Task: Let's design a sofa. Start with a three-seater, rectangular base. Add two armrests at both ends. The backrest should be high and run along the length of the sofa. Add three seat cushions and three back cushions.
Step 110:
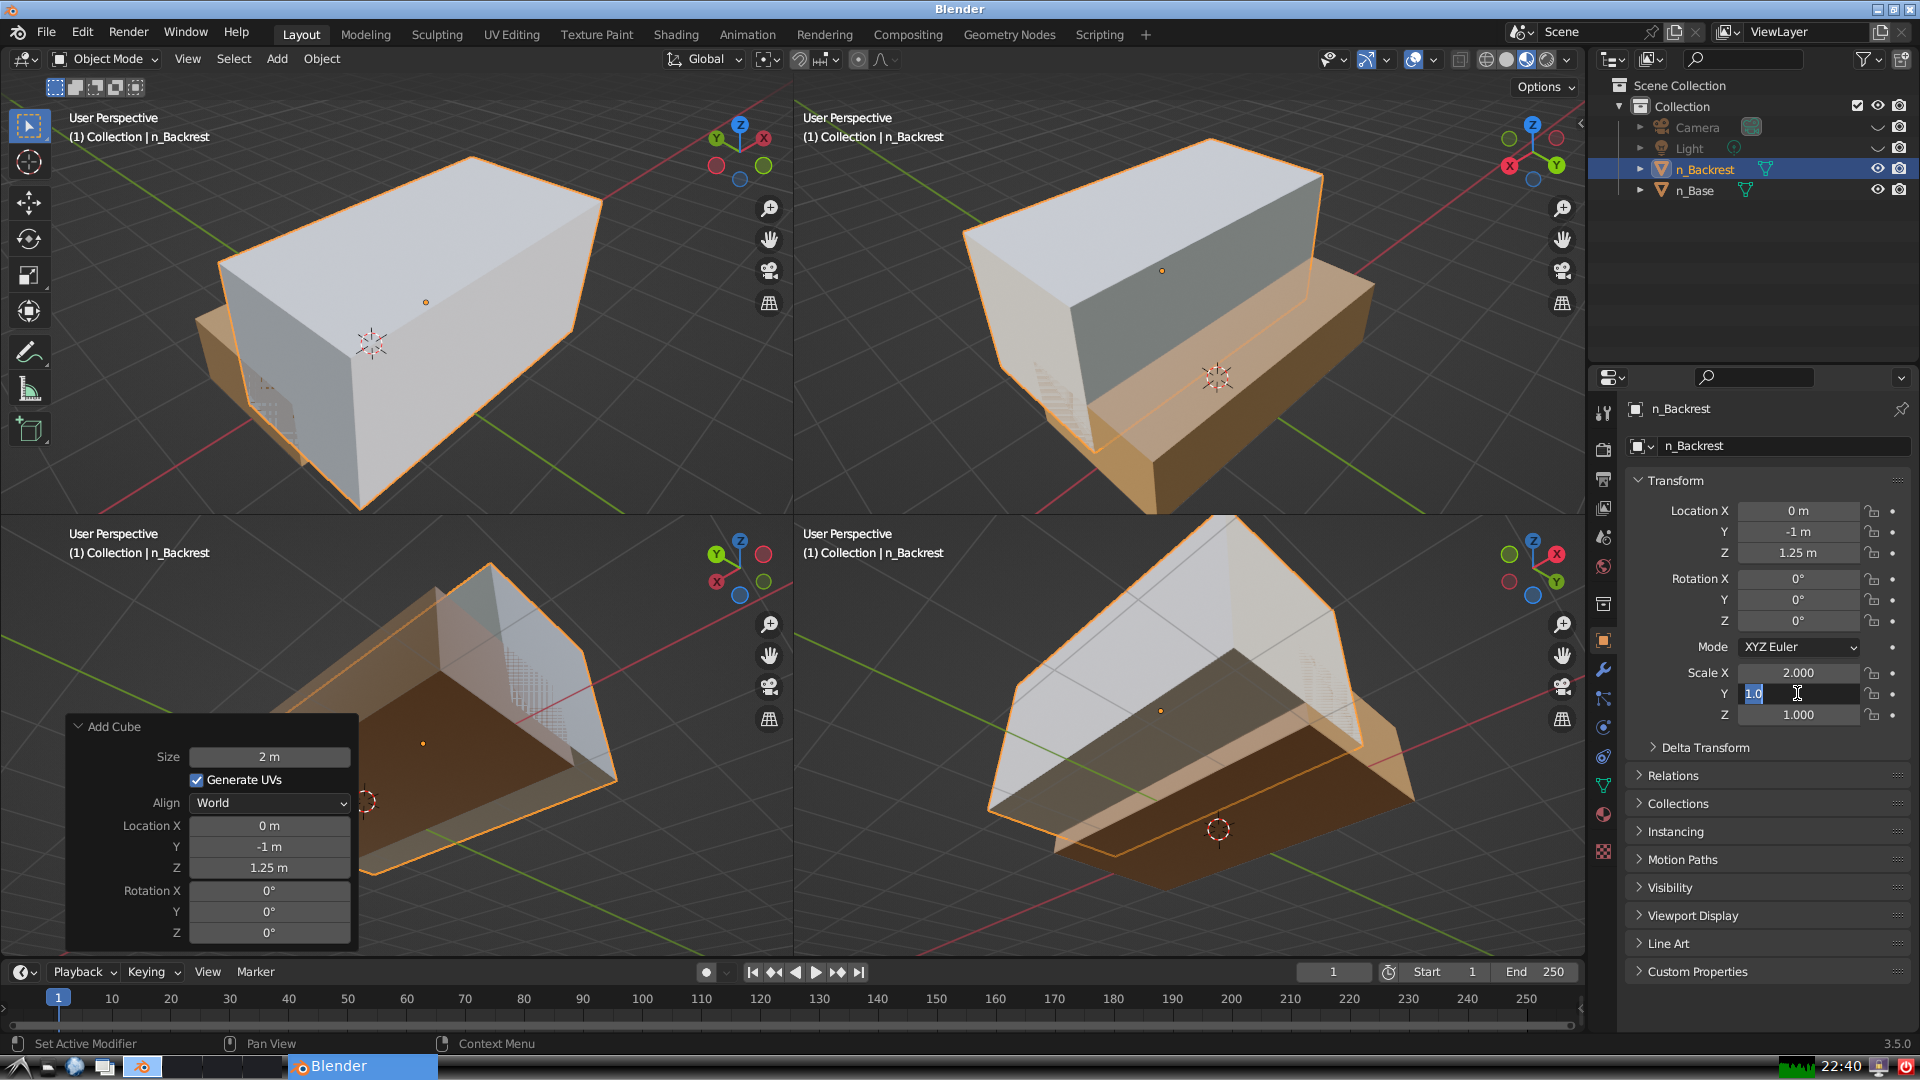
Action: input_text: 0.1